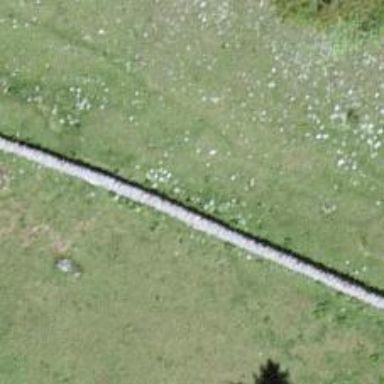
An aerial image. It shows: Wall made of dry stone.